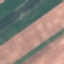
Land use / land cover class: AnnualCrop